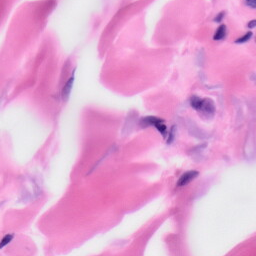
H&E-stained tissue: Skin